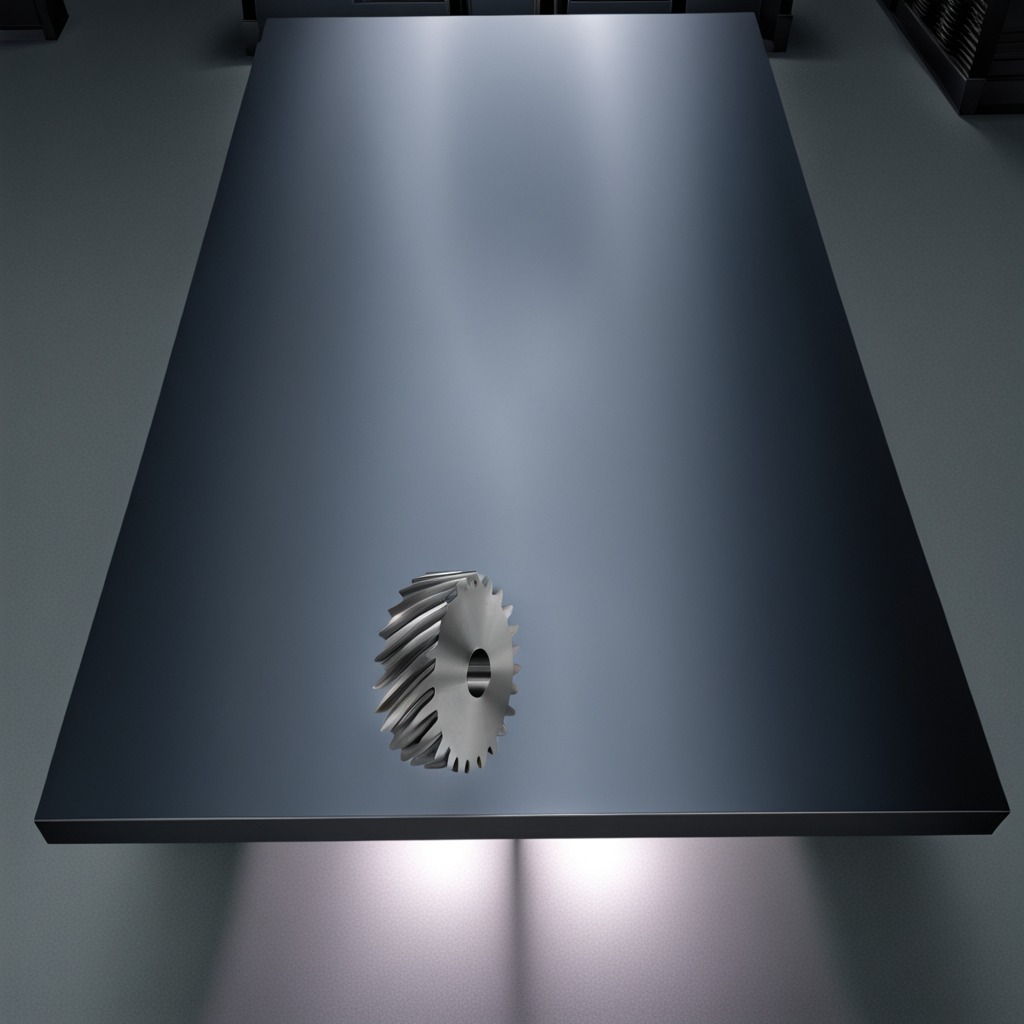
A steel gear with teeth is lying on the tabletop.